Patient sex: M
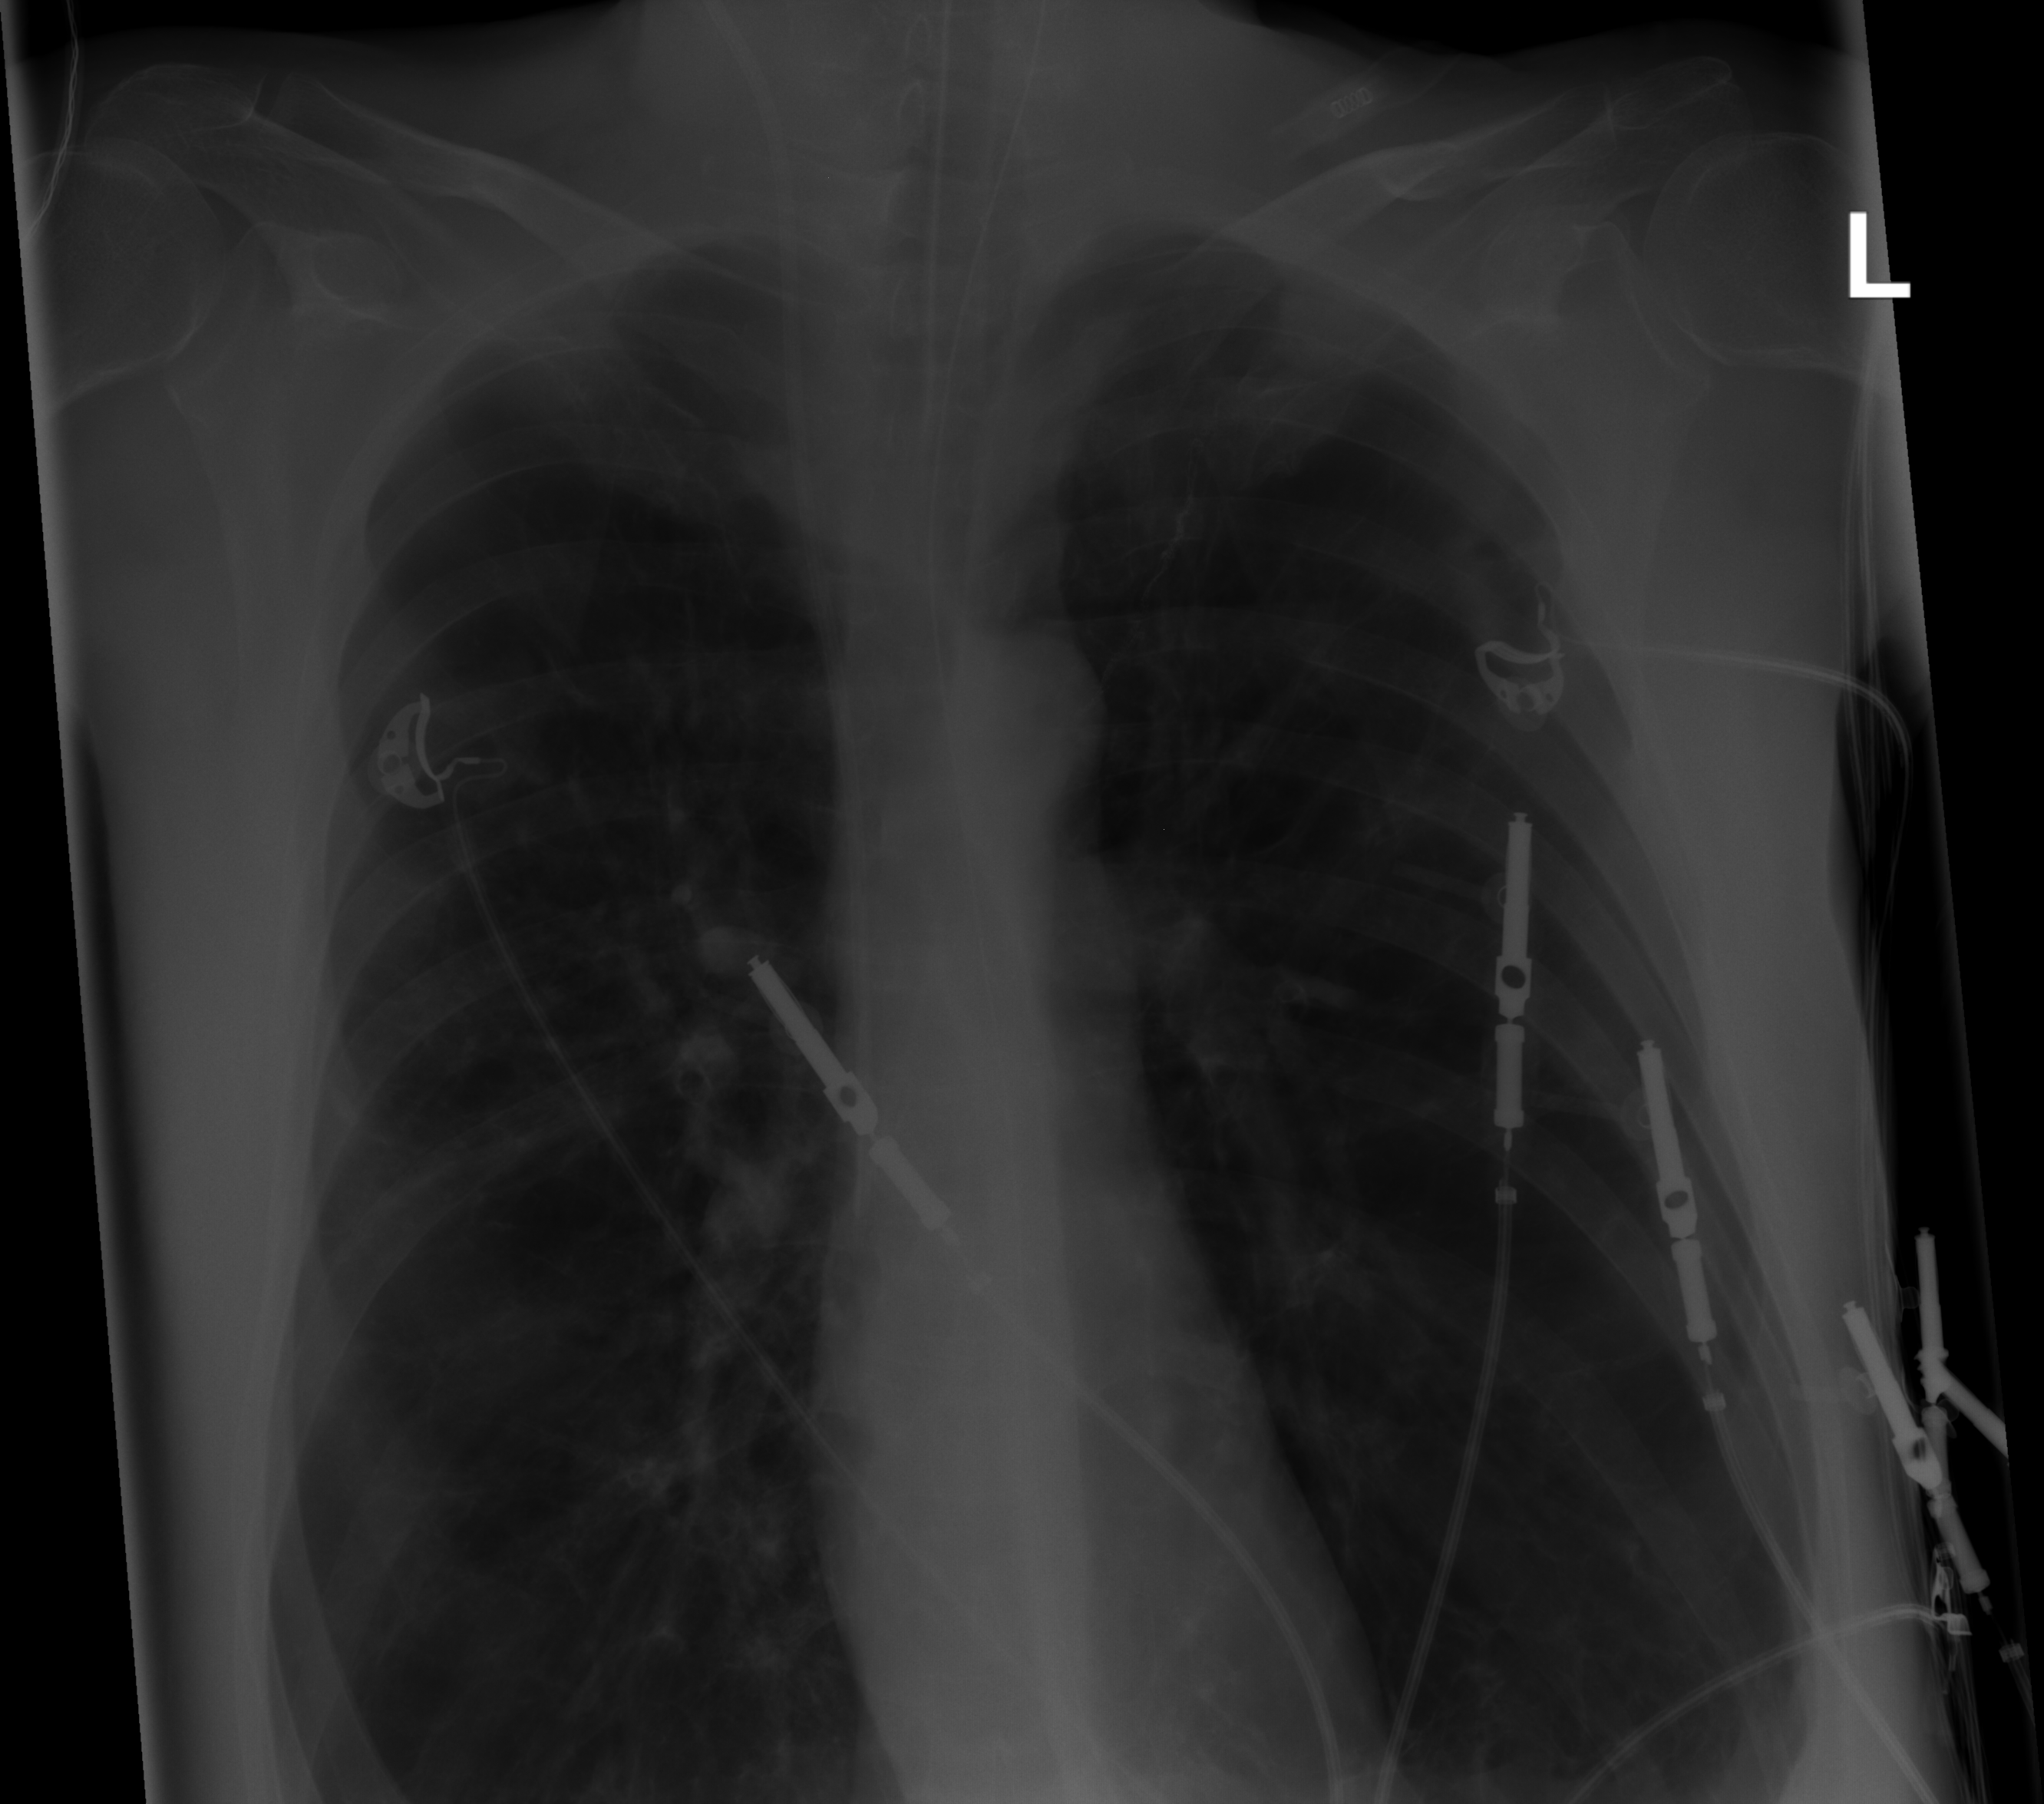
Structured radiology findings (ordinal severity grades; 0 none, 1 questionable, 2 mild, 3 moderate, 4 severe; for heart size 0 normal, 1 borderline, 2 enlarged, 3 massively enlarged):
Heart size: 0
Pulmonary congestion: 0
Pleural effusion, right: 0
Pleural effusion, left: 2
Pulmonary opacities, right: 0
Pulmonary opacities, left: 0
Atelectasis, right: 0
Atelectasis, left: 0